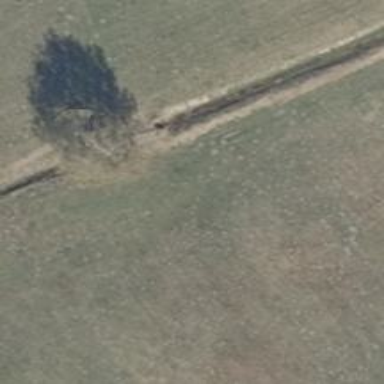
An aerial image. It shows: Path on the ground.